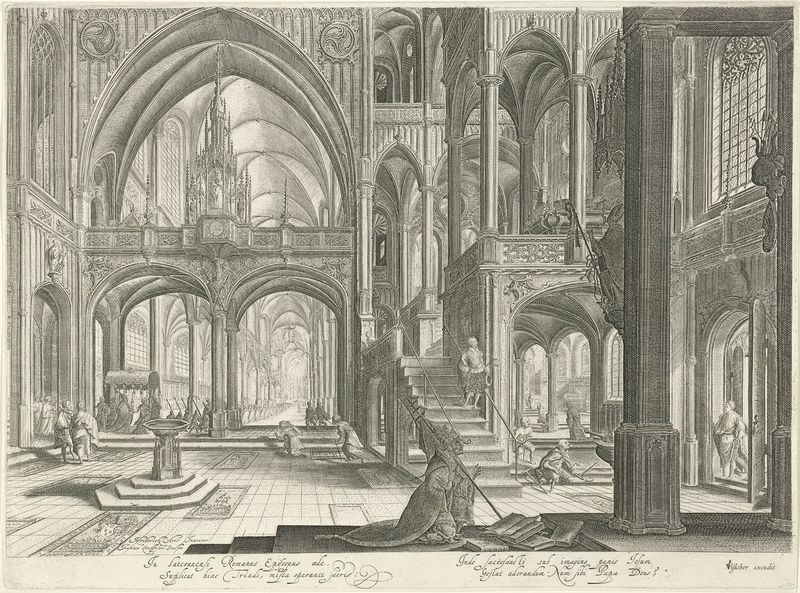
Titel: Interieur van de Sint-Jan van Lateranen te Rome
Künstler: Jan van Londerseel
Standort: Amsterdam
Institution: Rijksmuseum
Schlagwörter: mann, weiß, menschen, schwarz, säulen, zeichnung, innenraum, kirche, gotik, balkon, schrift, bücher, fußboden, empore, treppe, bischof, papst, innenansicht, gewölbe, druck, fliesen, knien, gebet, kanzel, spitzbogen, knieende, tiara, treppenaufgang, taufbecken, grabplatten